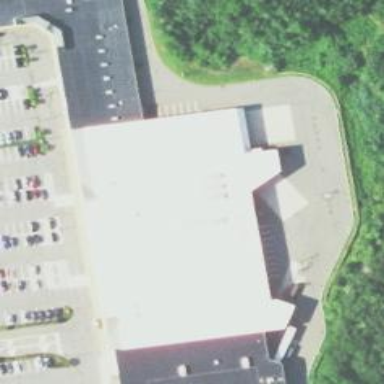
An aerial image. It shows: Supermarket.